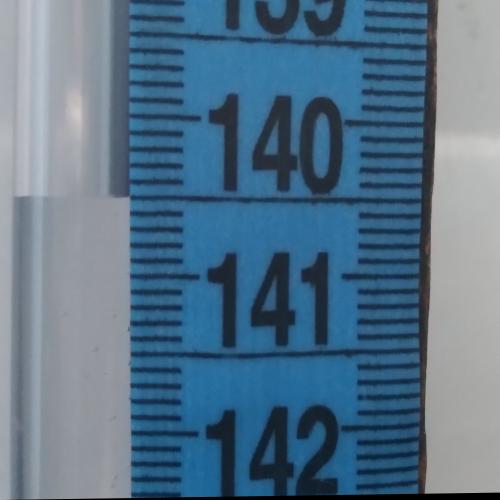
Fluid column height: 140.5 cm